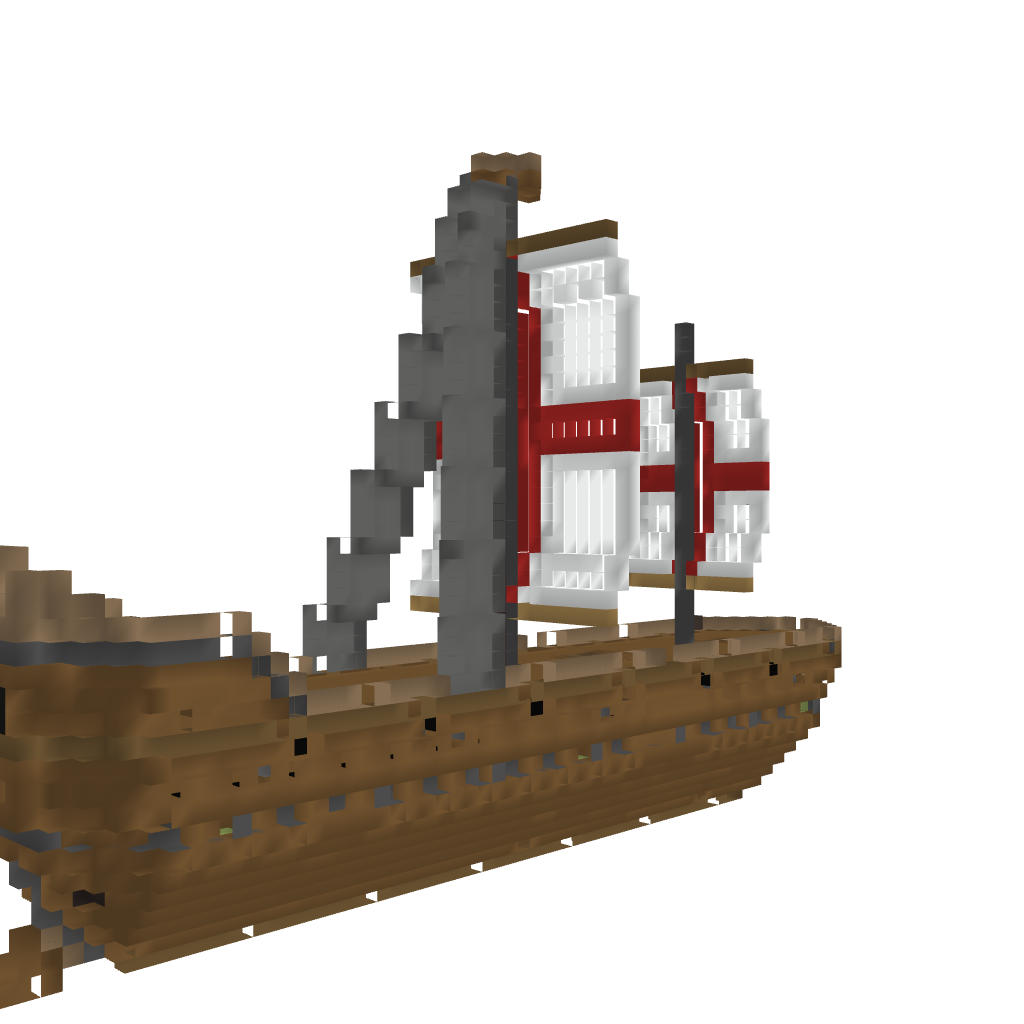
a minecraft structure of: HMS Spirit of Fire